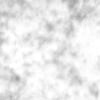
Label: no_change